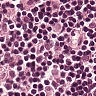
Metastatic tissue present: no